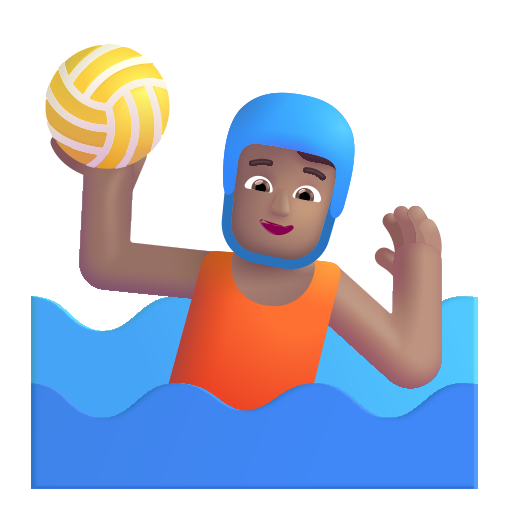
person playing water polo color